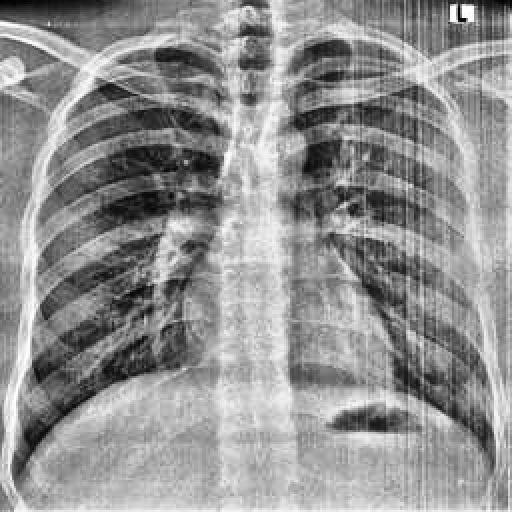
Finding: NORMAL